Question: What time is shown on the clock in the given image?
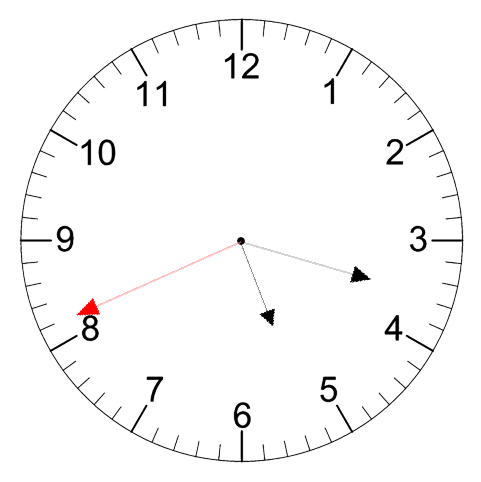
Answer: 05:17:41